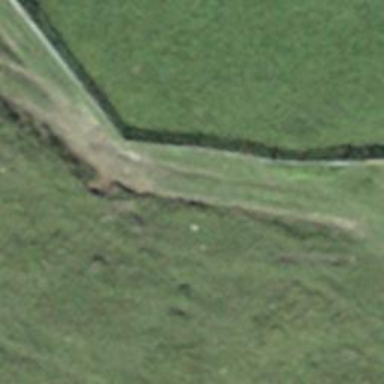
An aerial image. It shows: Fence.